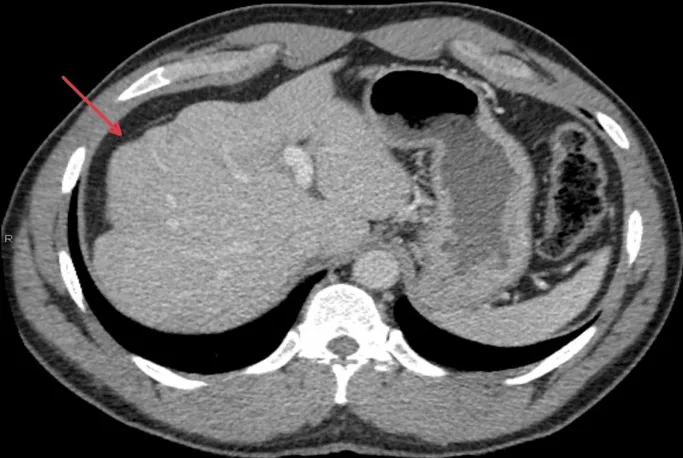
CT of the abdomen showing nodular liver contour with capsular retraction concerning for cirrhosis.
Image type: radiology (ct)